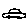
Label: car